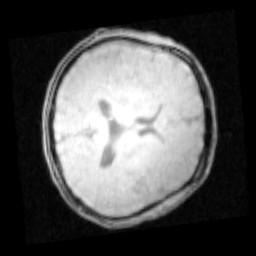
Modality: PDw
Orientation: axial
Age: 18
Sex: male
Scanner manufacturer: siemens
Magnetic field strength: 3 T
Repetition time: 0.25 s
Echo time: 0.00103 s